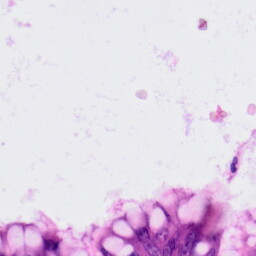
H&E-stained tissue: Colon